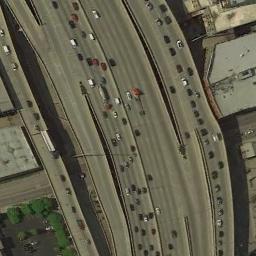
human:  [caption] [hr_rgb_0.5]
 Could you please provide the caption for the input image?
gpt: Different lanes on the highway have different Numbers of cars .

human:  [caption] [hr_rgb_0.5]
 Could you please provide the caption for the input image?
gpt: There are many buildings and roads on both sides of the freeway, And there are many cars on the freeway .

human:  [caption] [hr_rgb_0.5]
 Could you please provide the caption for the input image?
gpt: The freeway is next to some houses with many cars .

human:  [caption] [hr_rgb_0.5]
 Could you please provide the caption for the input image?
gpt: Some straight freeways go through the block and some cars are driving on freeways .

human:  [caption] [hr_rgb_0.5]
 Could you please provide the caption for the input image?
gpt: There are some buildings beside the freeway with many cars .